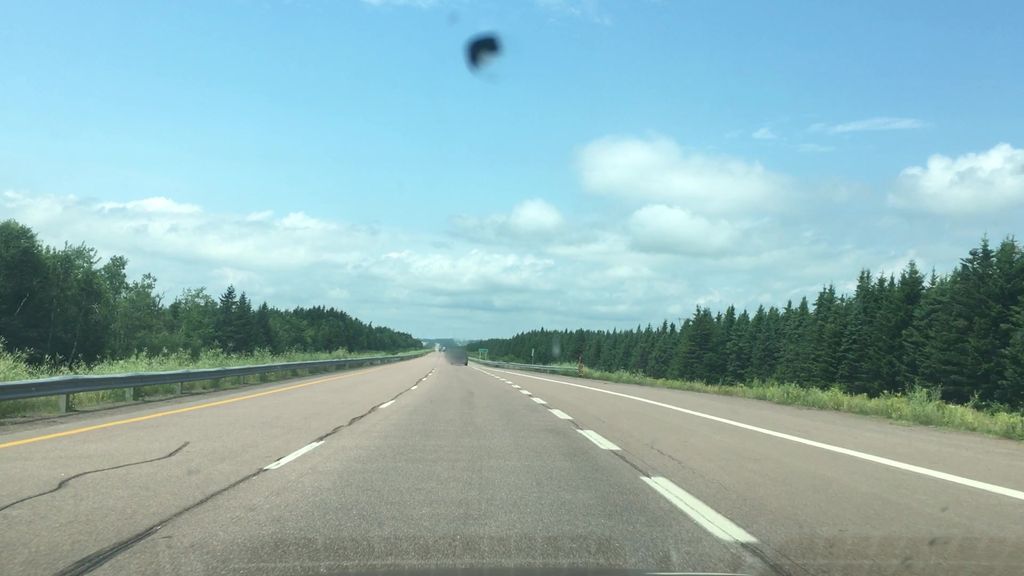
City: charlottetown